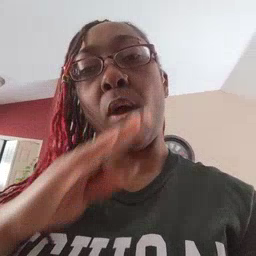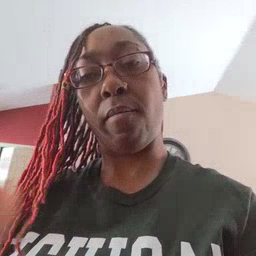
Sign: quiet